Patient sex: F
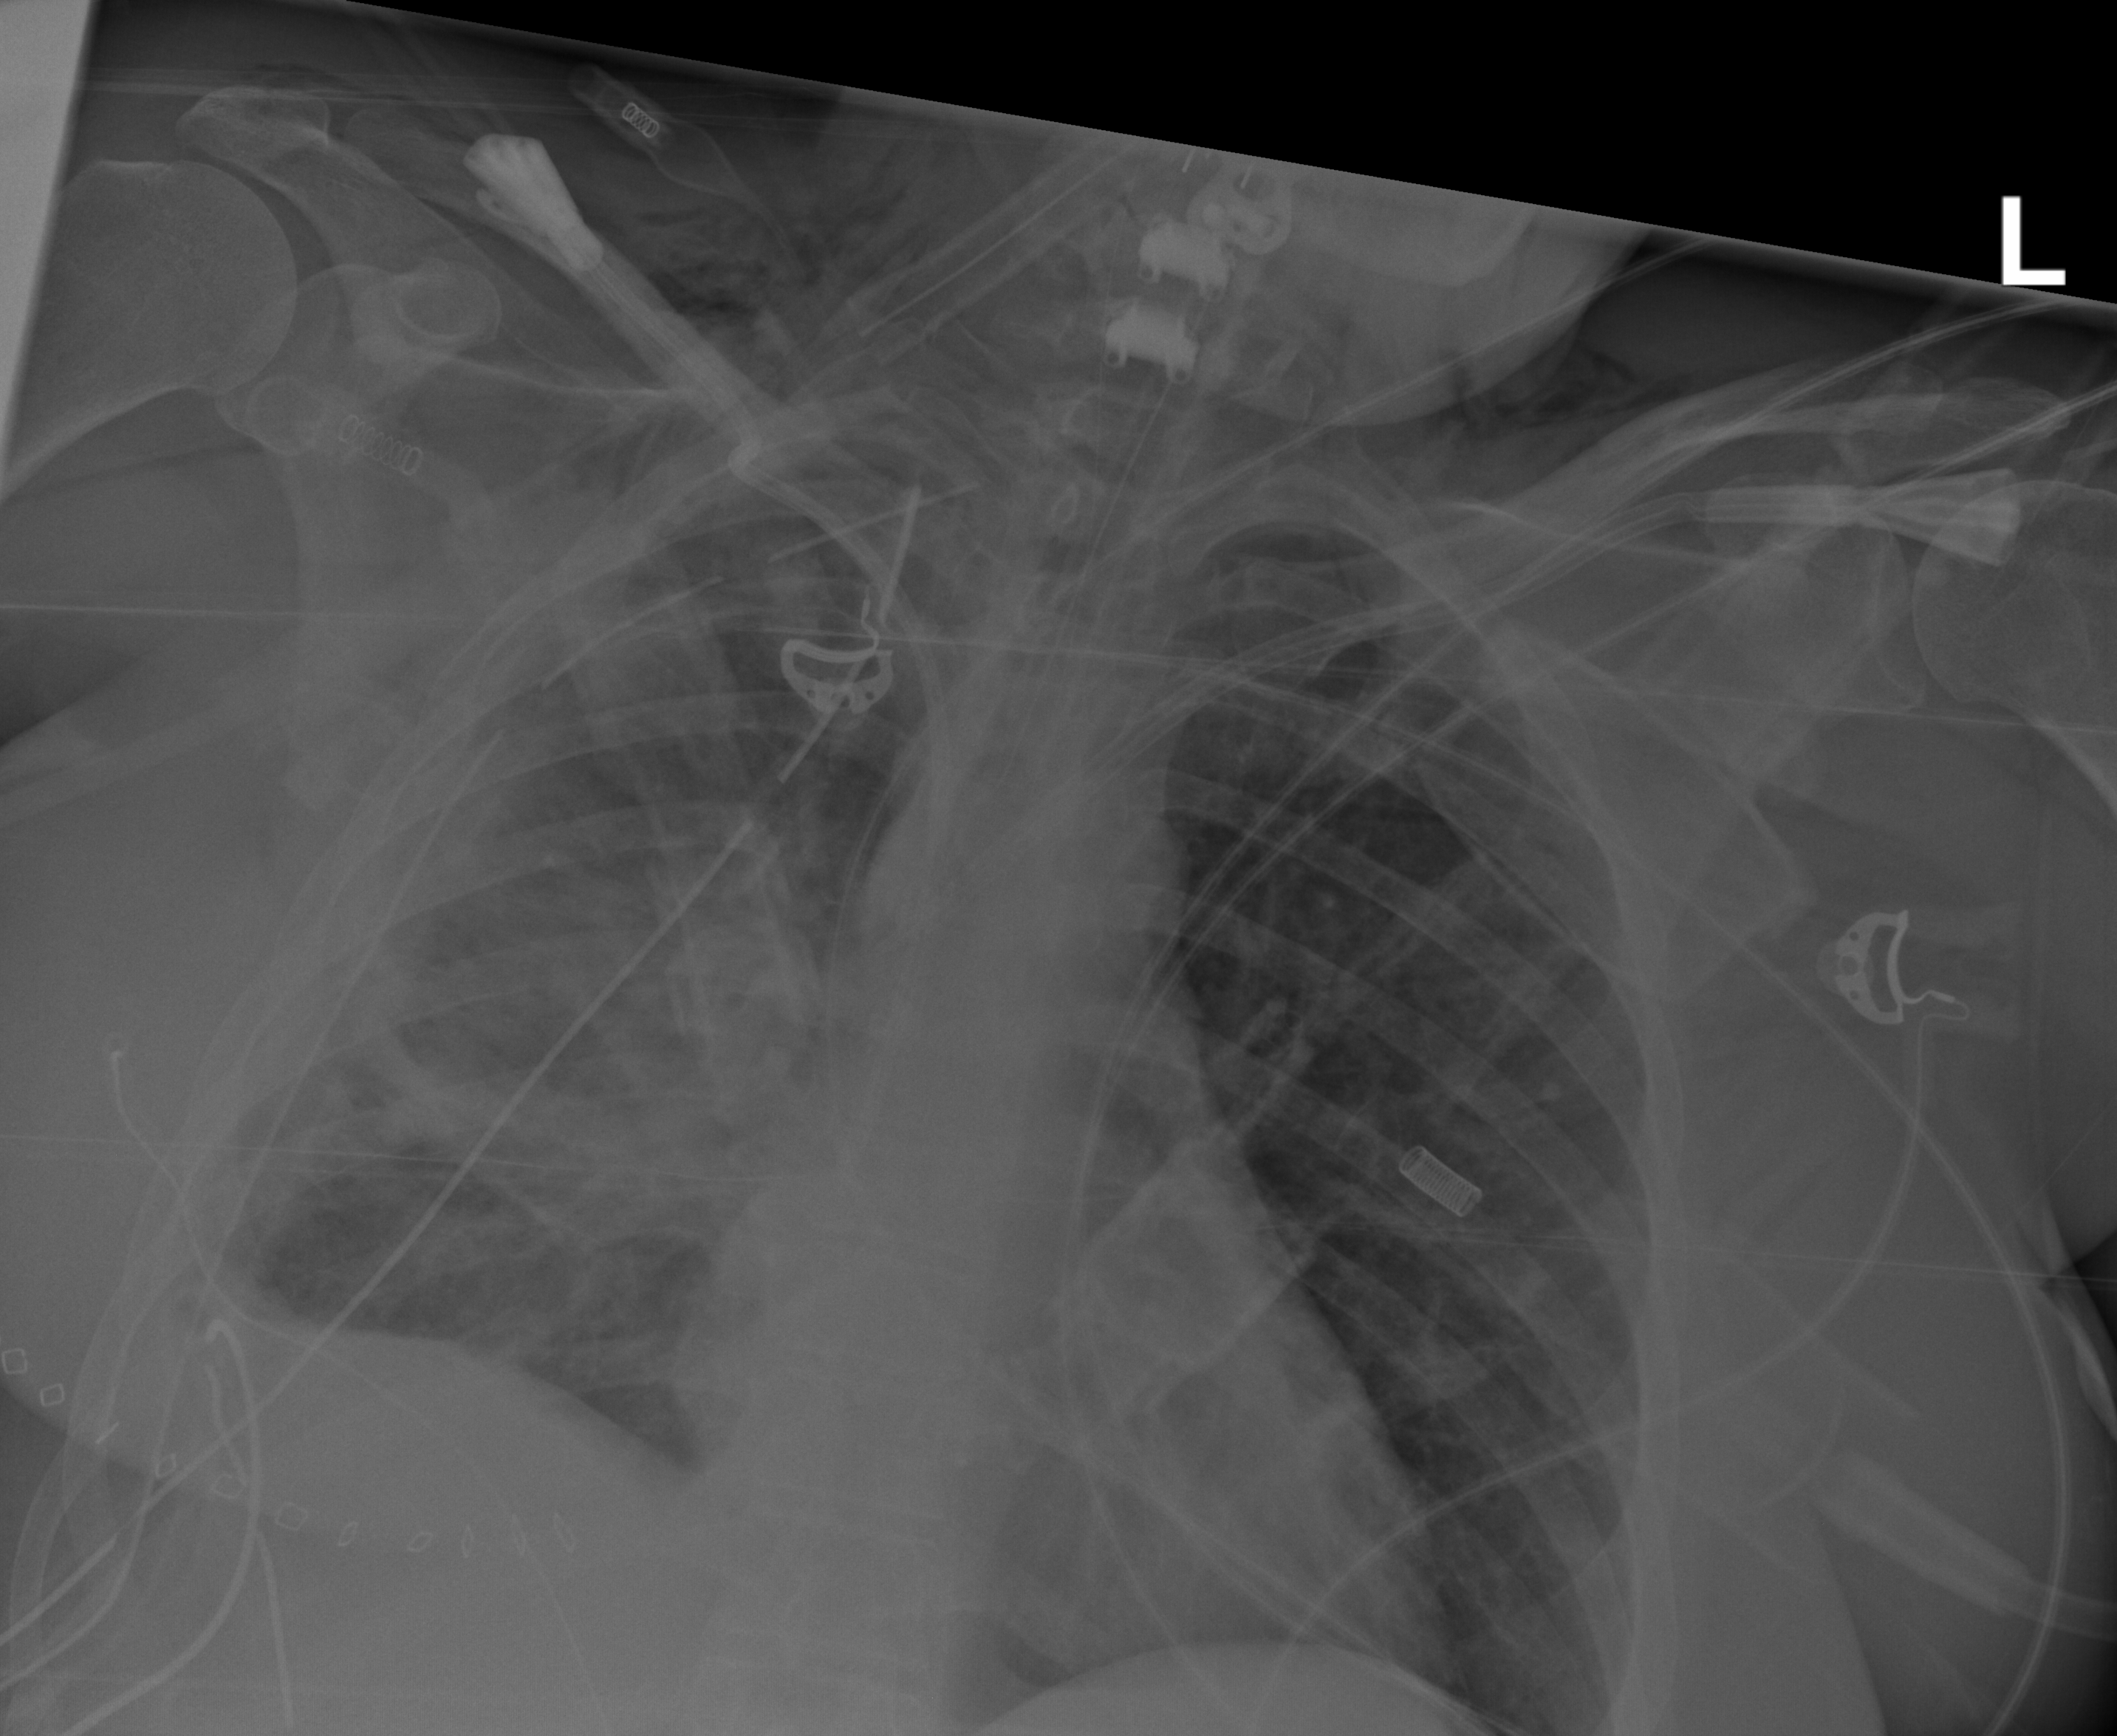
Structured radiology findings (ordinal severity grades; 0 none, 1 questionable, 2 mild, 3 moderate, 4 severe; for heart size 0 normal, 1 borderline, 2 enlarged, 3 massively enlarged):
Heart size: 0
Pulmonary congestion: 0
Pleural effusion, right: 2
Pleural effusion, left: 0
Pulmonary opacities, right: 3
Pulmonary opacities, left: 1
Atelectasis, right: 3
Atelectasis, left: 1